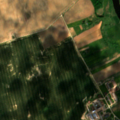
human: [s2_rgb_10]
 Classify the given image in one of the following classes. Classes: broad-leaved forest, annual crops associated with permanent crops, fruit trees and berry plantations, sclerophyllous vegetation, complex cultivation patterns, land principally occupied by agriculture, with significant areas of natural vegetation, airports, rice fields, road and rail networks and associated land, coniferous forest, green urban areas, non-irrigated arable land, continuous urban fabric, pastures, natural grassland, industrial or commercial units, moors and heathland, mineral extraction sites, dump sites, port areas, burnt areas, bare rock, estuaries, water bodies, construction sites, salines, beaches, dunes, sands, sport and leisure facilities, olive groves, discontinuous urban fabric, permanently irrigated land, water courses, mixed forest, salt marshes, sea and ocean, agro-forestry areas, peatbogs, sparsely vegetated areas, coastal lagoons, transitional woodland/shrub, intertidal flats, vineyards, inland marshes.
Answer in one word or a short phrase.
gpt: discontinuous urban fabric, non-irrigated arable land, pastures